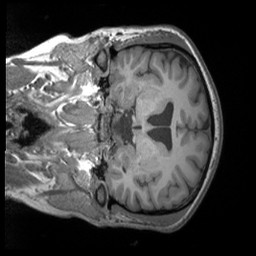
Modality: T1w
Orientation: coronal
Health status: healthy